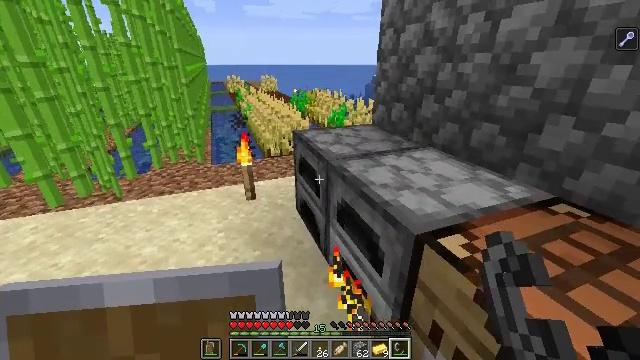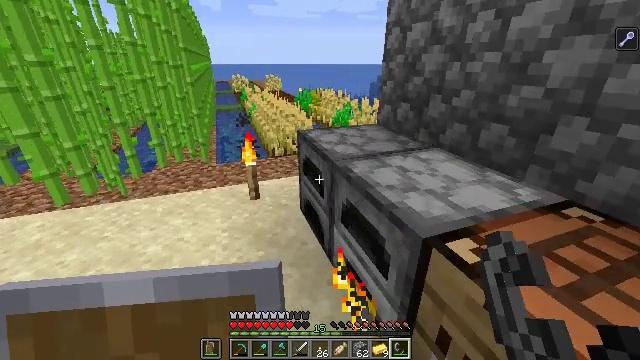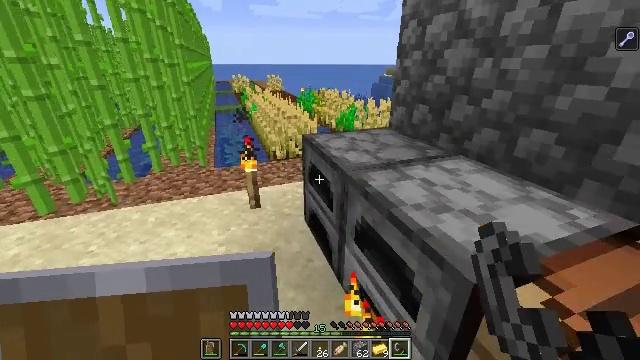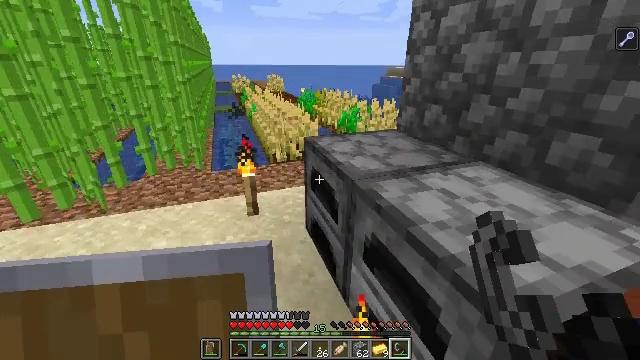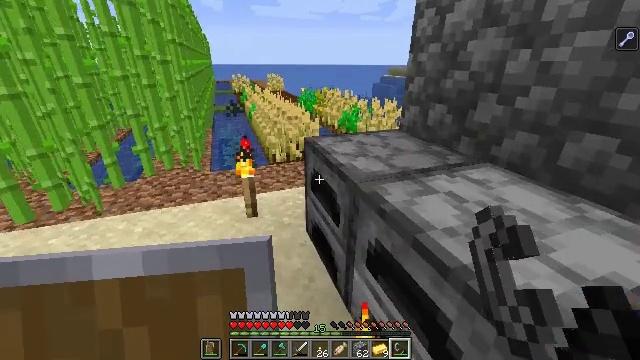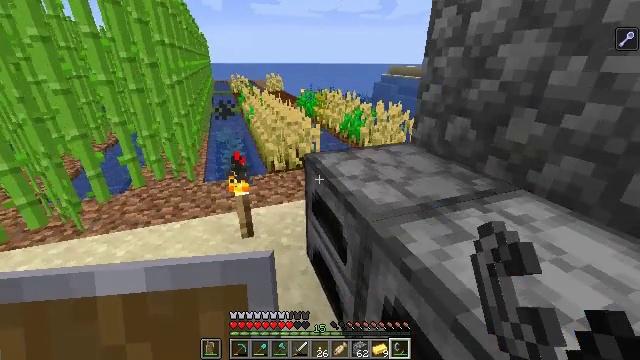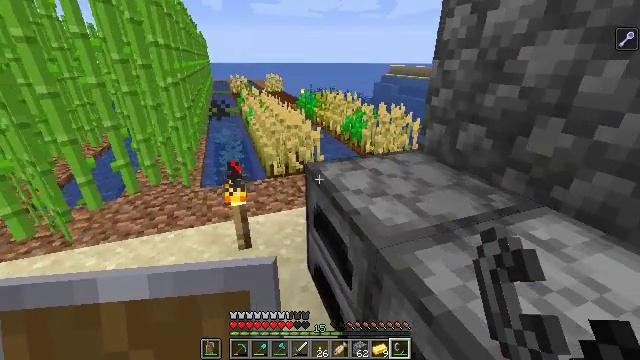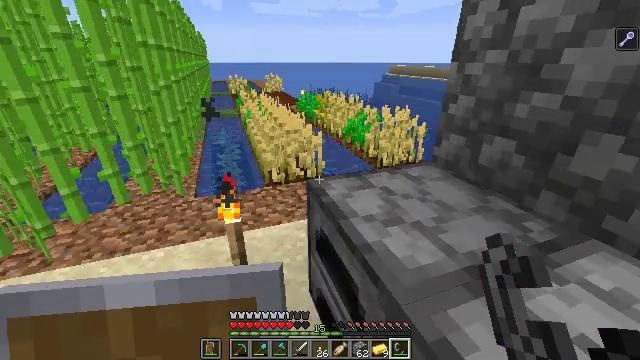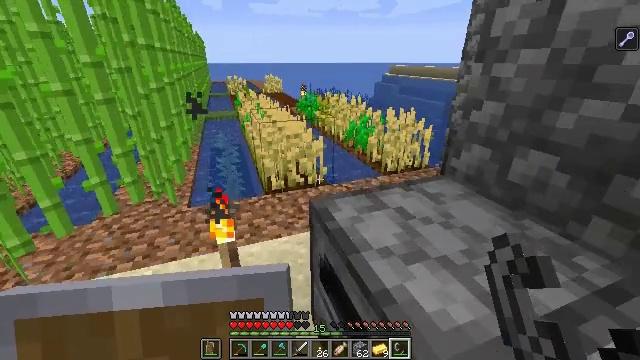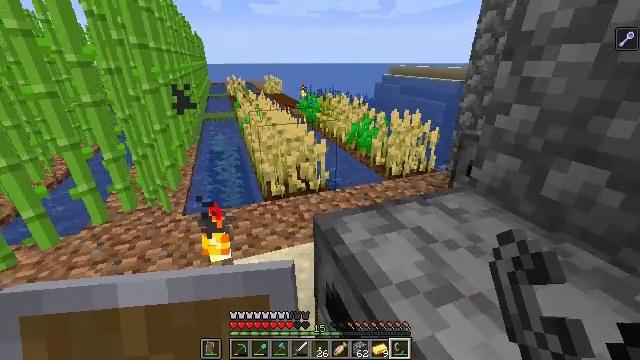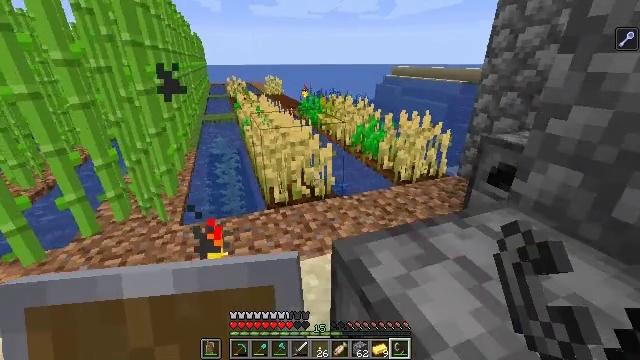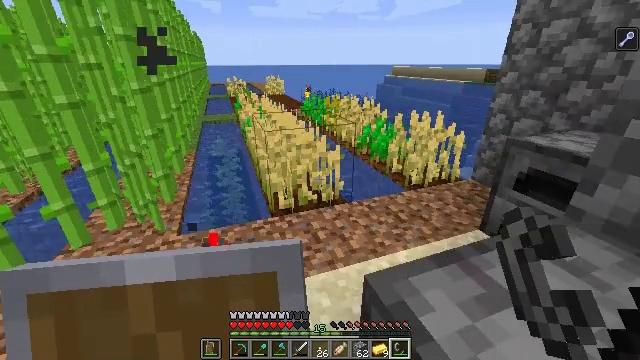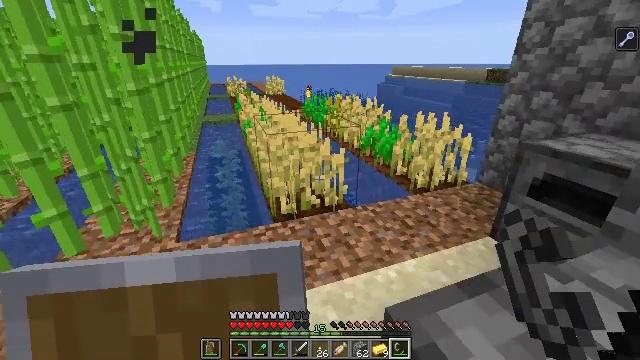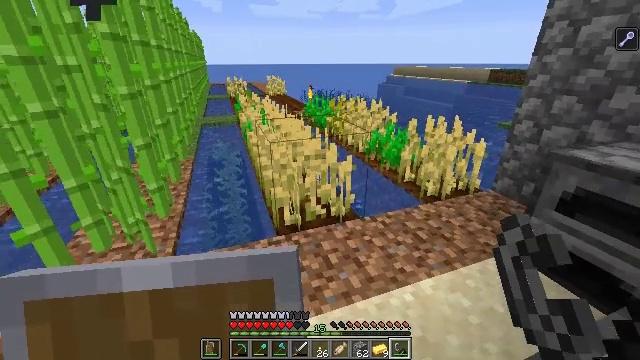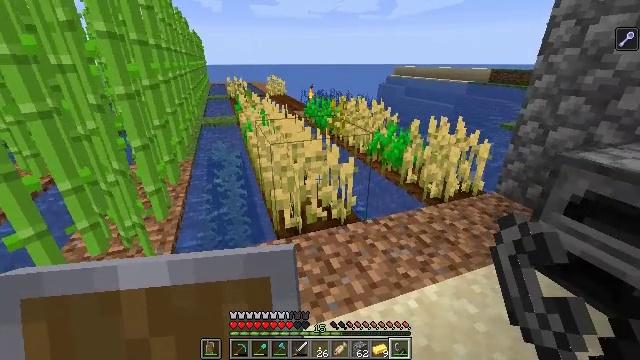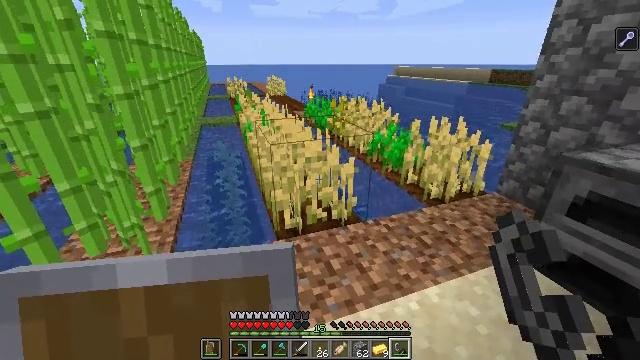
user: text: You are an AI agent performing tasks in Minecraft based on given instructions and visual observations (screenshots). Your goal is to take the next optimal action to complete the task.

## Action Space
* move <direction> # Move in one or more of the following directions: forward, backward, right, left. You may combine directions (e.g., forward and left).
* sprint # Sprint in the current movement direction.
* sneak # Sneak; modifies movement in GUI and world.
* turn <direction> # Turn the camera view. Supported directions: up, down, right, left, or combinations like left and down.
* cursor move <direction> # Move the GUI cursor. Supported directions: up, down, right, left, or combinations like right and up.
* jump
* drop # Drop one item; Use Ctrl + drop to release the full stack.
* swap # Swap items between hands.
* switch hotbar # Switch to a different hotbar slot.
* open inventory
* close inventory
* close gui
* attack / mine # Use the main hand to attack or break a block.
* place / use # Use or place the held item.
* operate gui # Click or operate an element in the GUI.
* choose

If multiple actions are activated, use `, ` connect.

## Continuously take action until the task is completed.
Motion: motion action
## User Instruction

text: Destroy the wheat to collect it.
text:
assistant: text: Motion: move forward and move left
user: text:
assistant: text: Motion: move forward
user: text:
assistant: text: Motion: move forward
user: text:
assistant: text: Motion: move forward
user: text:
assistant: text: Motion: move forward
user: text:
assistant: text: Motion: move forward
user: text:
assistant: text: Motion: move forward
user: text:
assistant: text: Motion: move forward
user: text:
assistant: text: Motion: move forward
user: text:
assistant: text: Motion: move forward
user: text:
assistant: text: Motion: move forward
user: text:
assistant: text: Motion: move forward
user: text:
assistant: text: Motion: no_op
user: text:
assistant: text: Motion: no_op
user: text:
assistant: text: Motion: no_op
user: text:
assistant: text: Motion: no_op
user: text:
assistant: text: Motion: no_op
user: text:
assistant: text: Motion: no_op
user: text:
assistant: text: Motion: no_op
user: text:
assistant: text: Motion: move forward
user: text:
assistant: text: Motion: move forward
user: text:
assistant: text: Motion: move forward
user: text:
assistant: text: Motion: move forward
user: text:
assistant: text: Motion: move forward, turn down
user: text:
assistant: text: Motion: move forward, turn left and down
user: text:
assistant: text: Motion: turn left and down
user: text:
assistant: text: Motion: turn left and down
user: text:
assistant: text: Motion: no_op
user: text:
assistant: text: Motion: no_op
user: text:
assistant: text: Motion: no_op